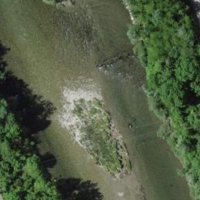
EUNIS habitat code: 15
Species observed at this site:
Cotinus coggygria